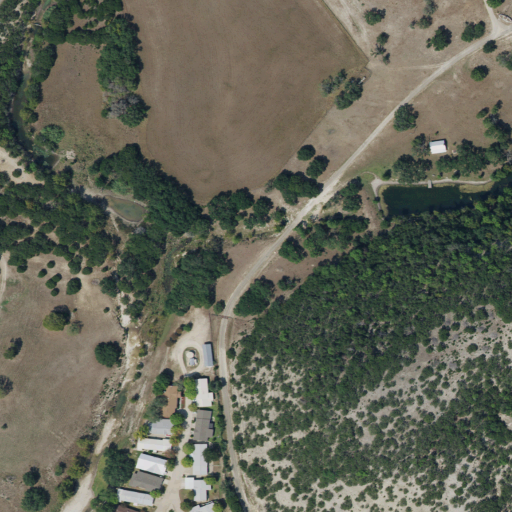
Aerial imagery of valley in Texas named Wade Hollow containing shrub, evergreen forest, open development, medium intensity development, low intensity development, open water, and high intensity development